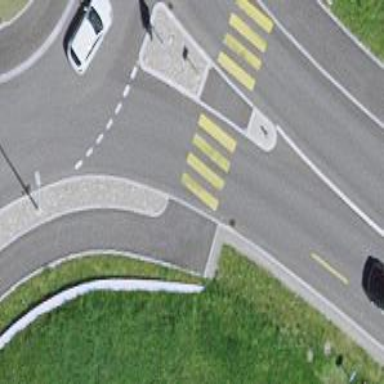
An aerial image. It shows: Secondary road with advisory cycle lane made of asphalt.